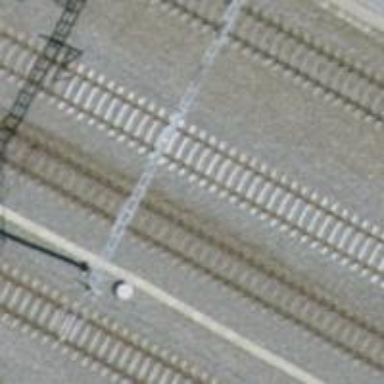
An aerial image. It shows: Railway switch with the turnout side on the right.